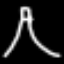
Label: The Eiffel Tower